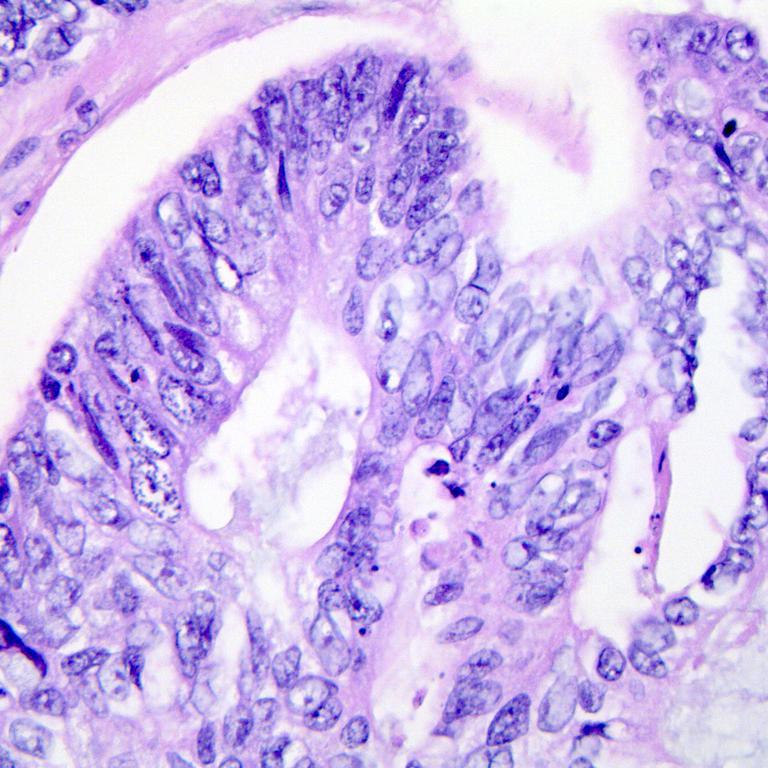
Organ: colon
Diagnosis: adenocarcinomas